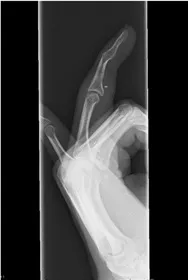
E
) X-ray image immediately after the third surgery: the tendon grafting and the proximal interphalangeal joint skeletal traction.
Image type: radiology (x_ray)